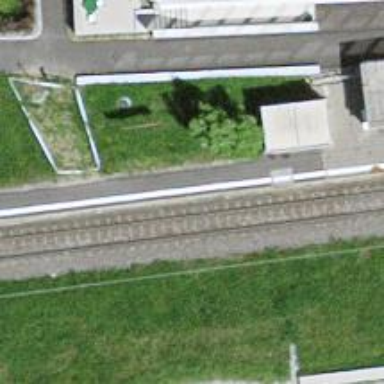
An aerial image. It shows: Railway stop with public transport stop position.